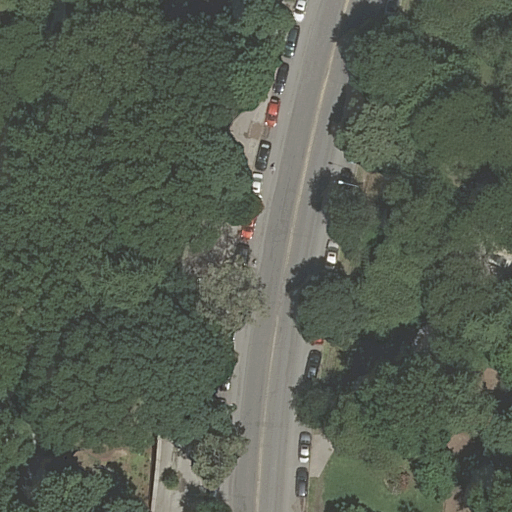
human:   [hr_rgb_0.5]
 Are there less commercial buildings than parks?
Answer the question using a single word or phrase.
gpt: yes

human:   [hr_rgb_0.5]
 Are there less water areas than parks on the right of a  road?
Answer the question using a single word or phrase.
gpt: no

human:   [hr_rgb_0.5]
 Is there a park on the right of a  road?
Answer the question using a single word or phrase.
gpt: no

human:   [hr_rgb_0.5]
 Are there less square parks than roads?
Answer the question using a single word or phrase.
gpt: yes

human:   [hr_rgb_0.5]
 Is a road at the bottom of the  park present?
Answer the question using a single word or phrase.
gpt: yes

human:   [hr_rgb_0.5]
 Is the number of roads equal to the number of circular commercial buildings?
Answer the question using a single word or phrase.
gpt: no

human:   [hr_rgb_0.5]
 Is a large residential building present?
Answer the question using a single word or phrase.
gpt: no

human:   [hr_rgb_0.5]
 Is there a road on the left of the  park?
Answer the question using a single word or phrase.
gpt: yes

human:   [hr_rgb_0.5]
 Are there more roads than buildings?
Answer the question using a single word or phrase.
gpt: yes

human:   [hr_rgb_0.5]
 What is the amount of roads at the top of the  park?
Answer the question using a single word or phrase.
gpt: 0

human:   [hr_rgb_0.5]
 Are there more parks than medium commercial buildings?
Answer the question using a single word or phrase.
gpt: yes

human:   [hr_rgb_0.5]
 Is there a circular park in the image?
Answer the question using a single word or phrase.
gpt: no

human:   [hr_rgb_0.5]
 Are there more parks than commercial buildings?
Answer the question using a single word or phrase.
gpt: yes

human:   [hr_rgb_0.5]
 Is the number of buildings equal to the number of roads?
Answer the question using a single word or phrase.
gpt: no

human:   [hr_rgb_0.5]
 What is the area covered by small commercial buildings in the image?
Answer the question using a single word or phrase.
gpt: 0m2

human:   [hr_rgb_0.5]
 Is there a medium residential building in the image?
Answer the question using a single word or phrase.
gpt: no

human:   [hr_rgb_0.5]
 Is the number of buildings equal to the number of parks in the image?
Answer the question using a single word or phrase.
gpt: no

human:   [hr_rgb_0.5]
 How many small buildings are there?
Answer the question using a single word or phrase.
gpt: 0

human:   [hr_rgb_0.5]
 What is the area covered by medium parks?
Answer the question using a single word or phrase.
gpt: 0m2

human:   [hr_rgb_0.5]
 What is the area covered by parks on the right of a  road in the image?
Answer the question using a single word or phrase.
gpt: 0m2

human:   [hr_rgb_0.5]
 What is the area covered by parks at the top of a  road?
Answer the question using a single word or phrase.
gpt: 0m2

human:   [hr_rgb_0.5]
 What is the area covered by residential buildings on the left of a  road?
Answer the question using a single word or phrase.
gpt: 0m2

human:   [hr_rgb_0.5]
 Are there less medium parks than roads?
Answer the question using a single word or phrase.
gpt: yes

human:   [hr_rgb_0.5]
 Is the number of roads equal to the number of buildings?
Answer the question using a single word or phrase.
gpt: no

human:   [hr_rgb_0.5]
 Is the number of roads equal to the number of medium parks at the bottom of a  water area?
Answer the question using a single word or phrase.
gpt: no

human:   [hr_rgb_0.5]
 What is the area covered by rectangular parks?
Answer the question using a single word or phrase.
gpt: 3958m2

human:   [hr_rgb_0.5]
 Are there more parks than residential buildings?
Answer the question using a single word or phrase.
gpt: yes

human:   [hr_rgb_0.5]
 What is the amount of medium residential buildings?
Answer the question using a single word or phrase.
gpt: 0

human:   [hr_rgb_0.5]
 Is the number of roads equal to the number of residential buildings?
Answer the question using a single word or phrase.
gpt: no

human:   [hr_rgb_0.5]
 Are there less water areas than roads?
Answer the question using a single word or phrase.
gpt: yes

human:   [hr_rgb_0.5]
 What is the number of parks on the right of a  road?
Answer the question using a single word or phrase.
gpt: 0

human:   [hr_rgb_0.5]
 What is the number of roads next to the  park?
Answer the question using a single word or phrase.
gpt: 3

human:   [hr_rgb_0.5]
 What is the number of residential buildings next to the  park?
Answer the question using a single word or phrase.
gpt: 0

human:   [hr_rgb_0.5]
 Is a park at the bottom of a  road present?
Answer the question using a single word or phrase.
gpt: no

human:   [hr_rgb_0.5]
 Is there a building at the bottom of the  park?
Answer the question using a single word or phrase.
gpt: no

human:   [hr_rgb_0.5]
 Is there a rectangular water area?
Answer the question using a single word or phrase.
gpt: no